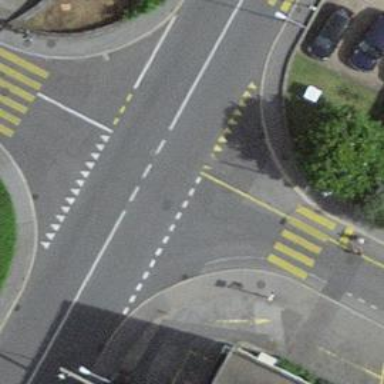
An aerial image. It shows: Road with traffic signals.